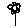
Label: flower